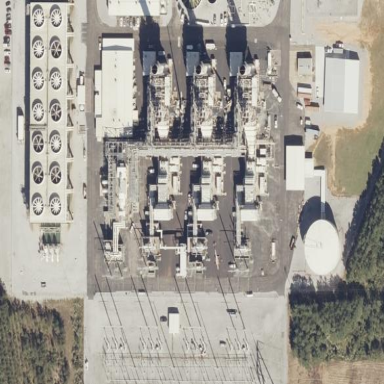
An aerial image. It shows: Industrial area with power plant.